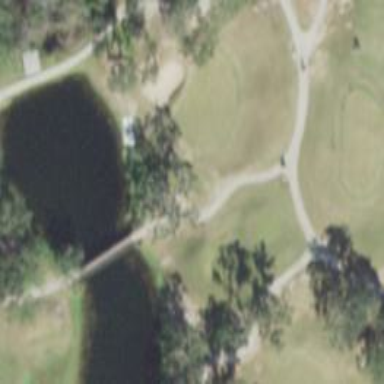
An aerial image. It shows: Service road on bridge for golf carts.